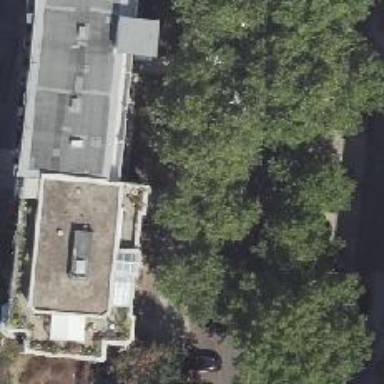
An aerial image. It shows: Deciduous tree with broadleaved leaves.